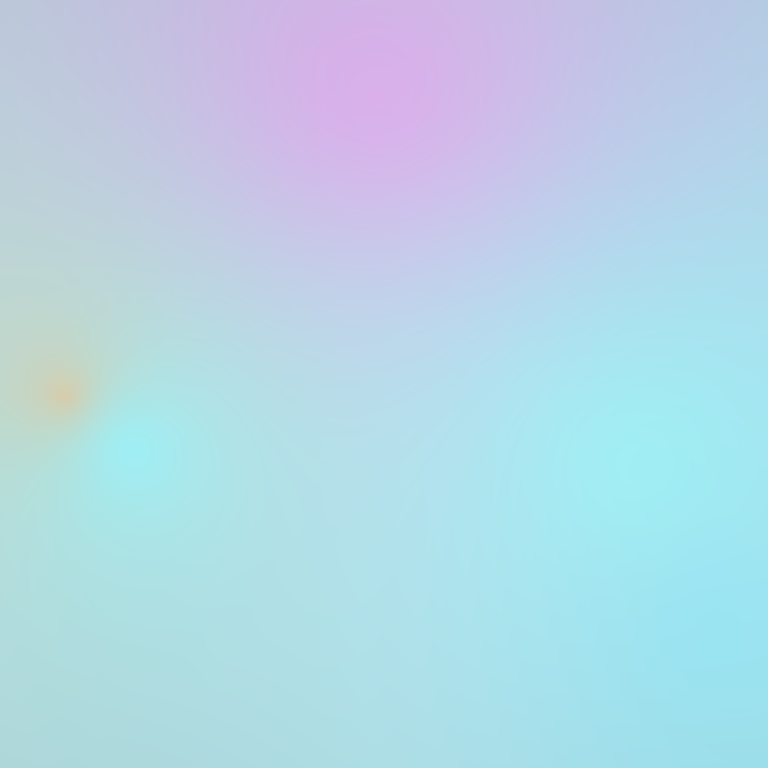
Abstract light effect, smooth gradient from soft pink to light blue, serene atmosphere, diffuse glow, no room, no furniture, no objects.